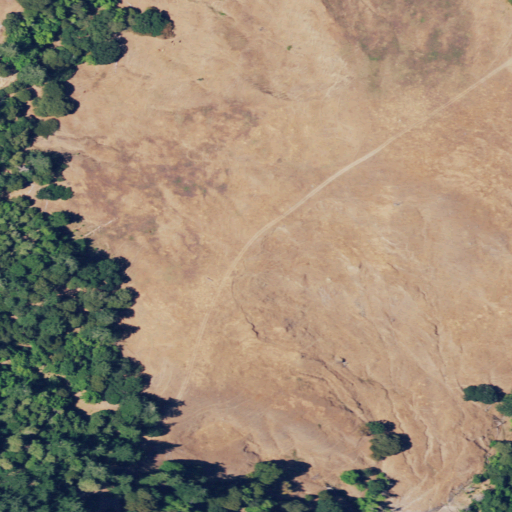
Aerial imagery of ridge(s) in California named Middle Ridge containing grassland, evergreen forest, shrub, mixed forest, and deciduous forest